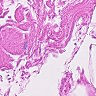
Metastatic tissue present: no